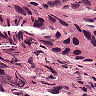
Metastatic tissue present: yes